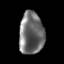
Tissue: lung
Cell type: Myeloid cells
Senescence score: 0.1834
Nuclear area (px): 1022
Mean DAPI intensity: 111.341